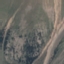
Label: HerbaceousVegetation